Interaction volume radius: 10 \u00c5
Interaction volume height: 20 \u00c5
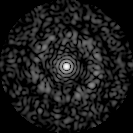
Disorder parameter: 0.8442